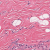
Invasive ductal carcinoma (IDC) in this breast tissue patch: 0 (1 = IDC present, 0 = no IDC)